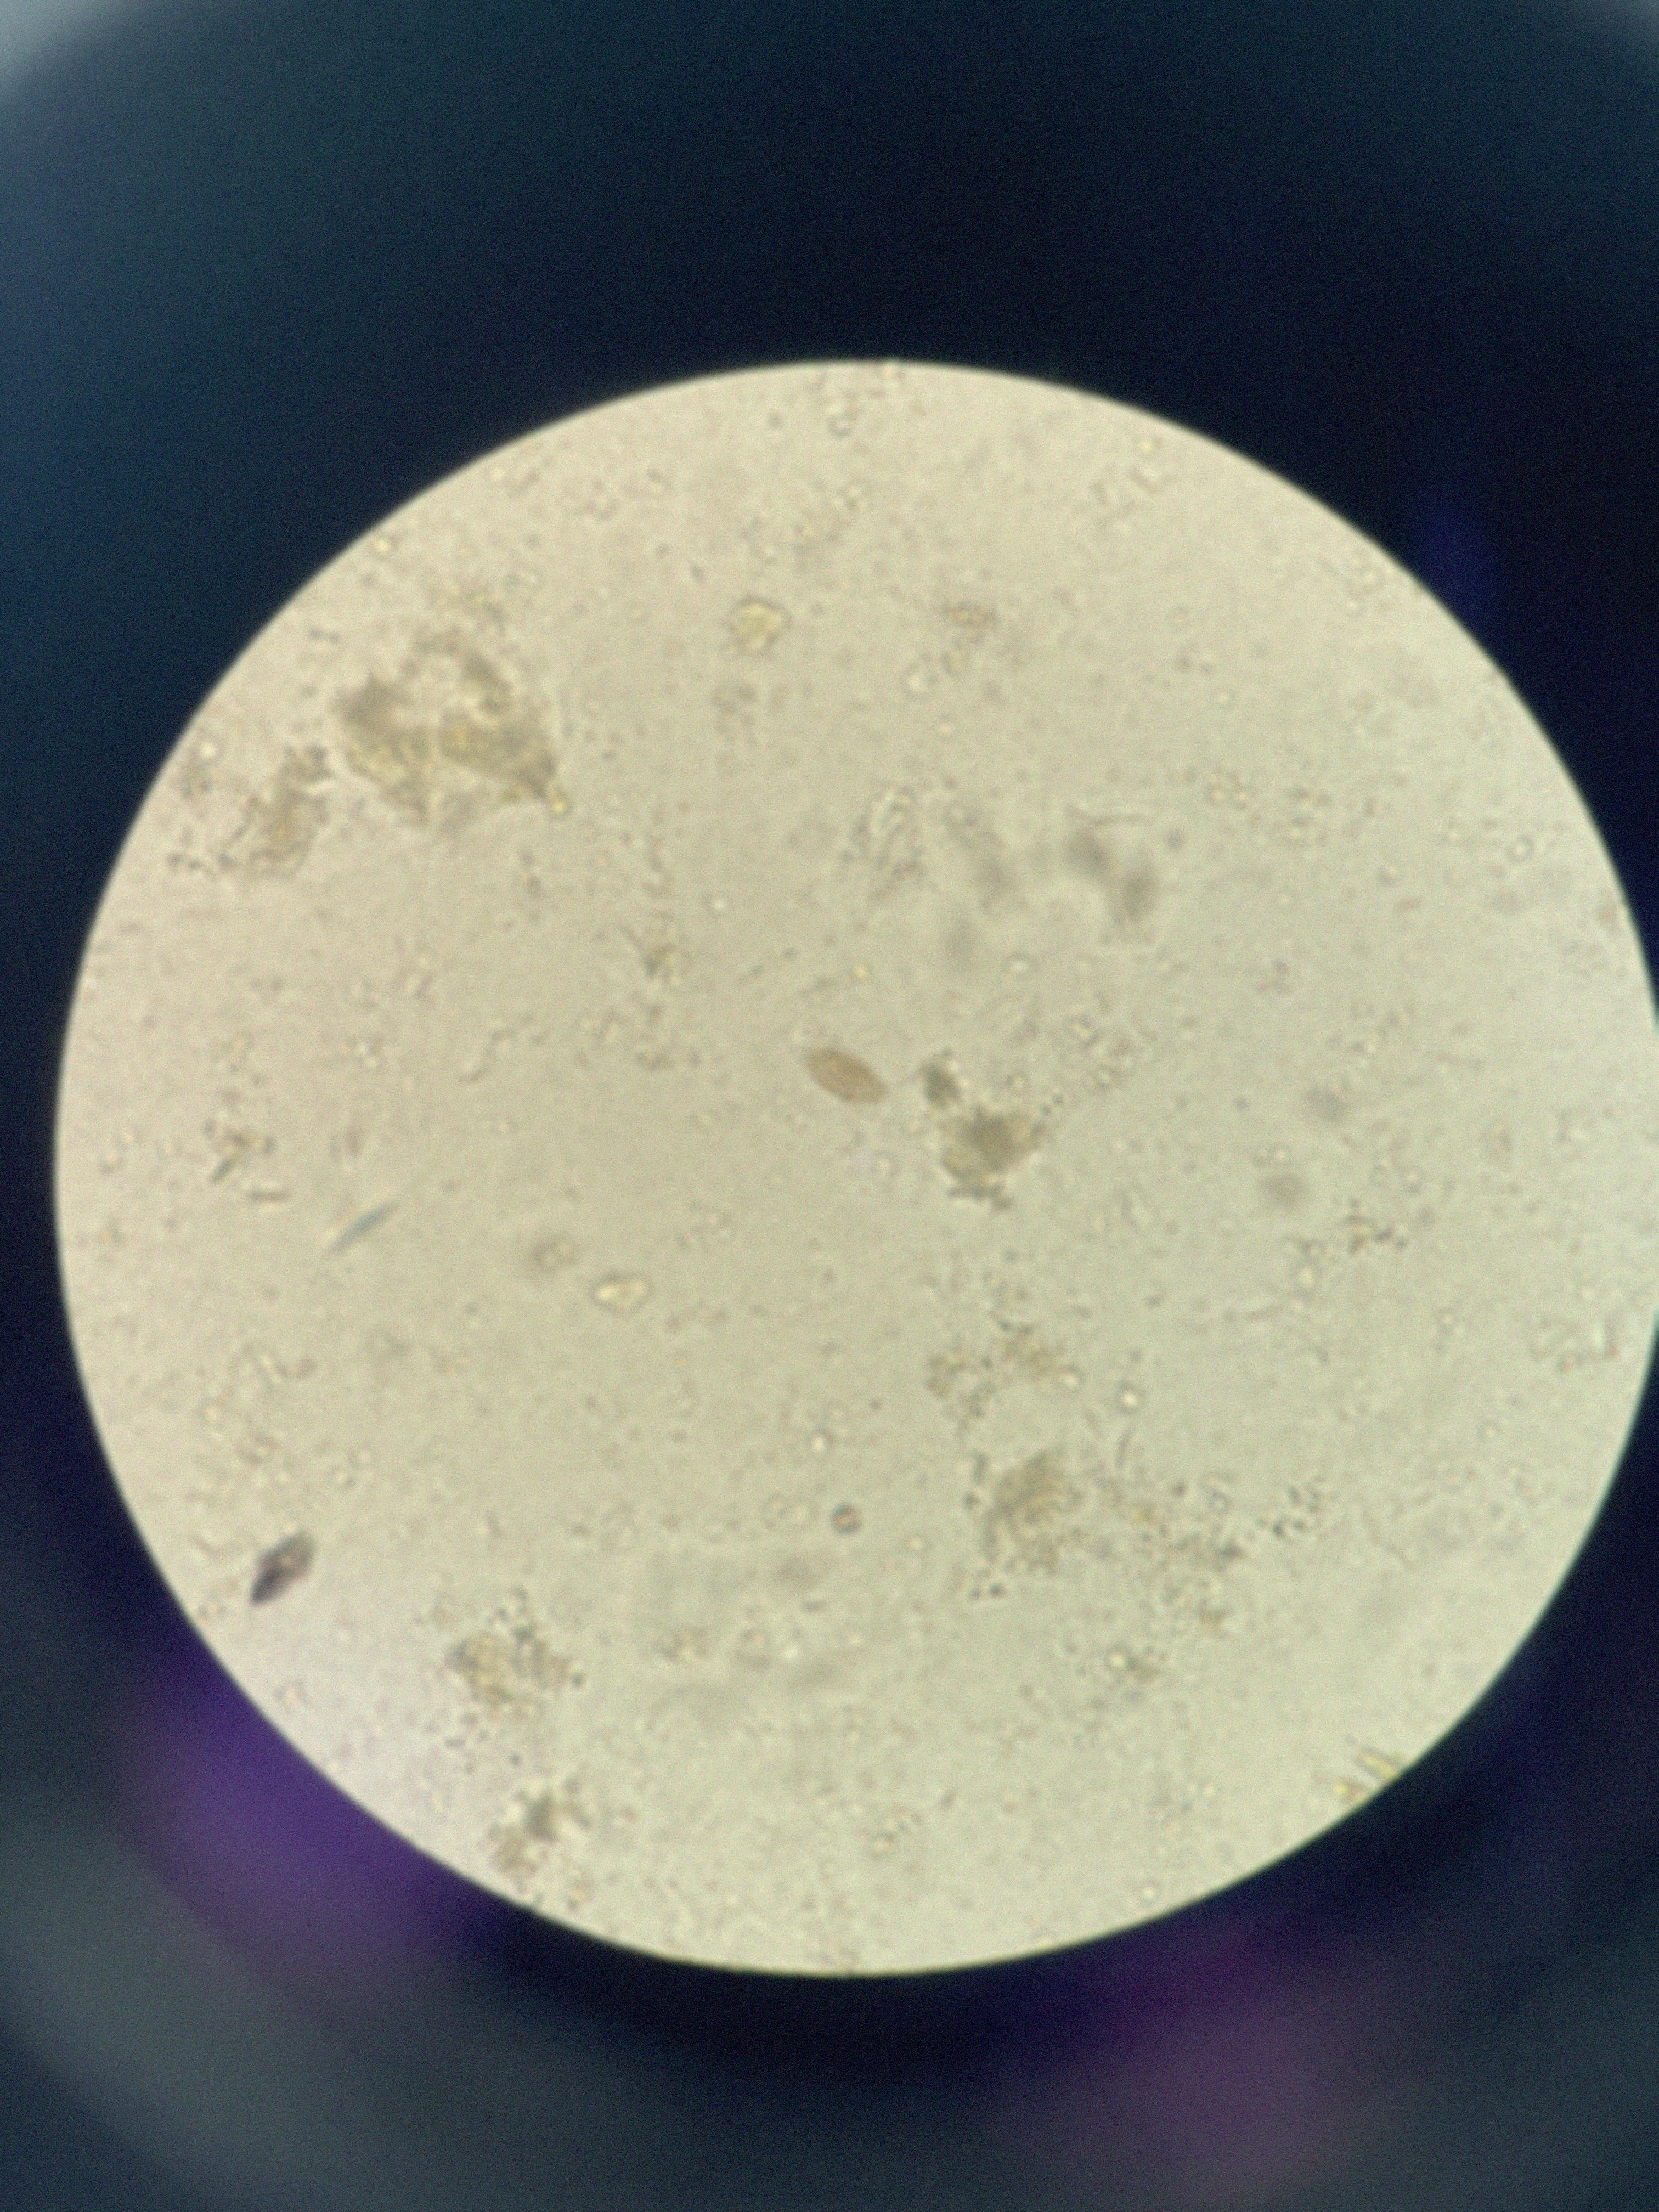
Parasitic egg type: Opisthorchis viverrine